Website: crate-barrel
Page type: account-selection
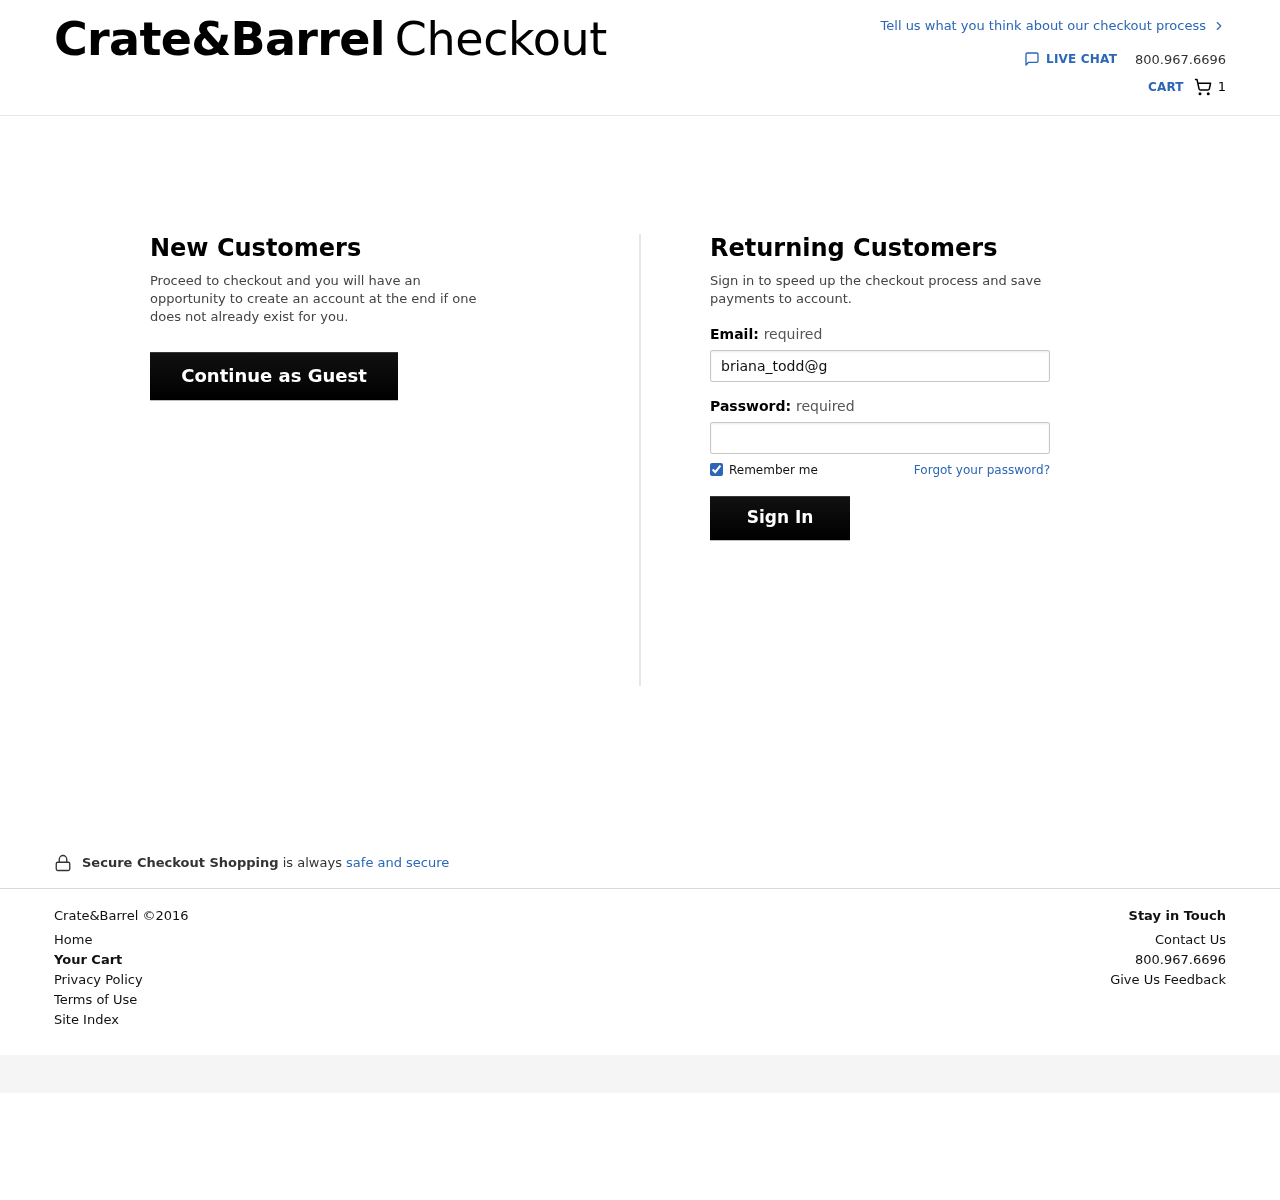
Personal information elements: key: PII_EMAIL
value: briana_todd@gmail.com
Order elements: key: ORDER_NUM_ITEMS
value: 1